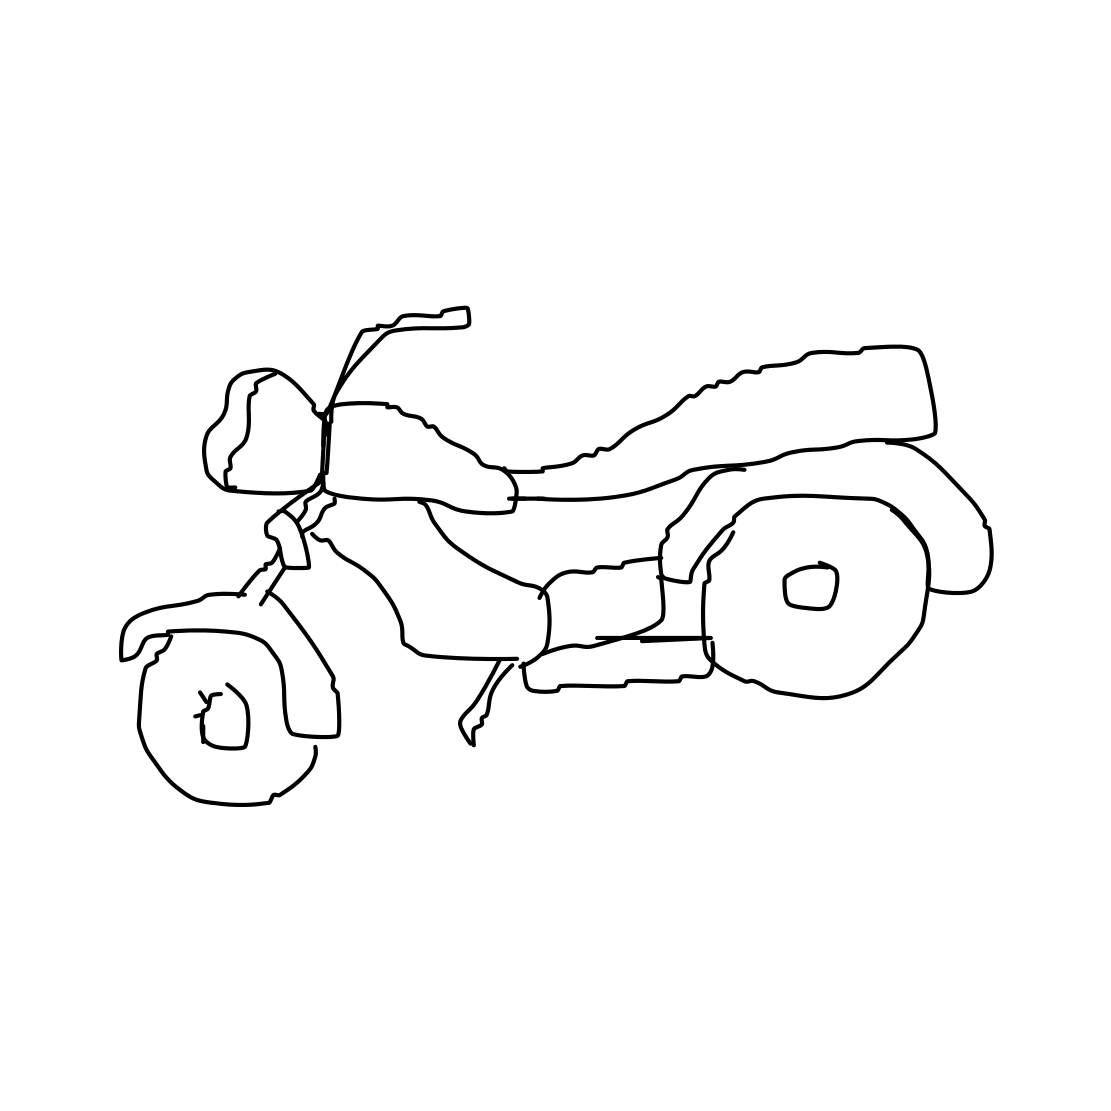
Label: motorbike